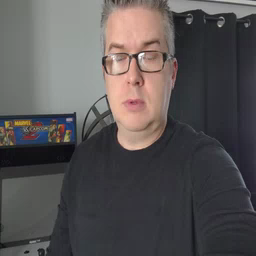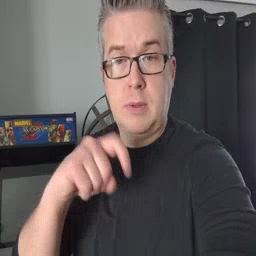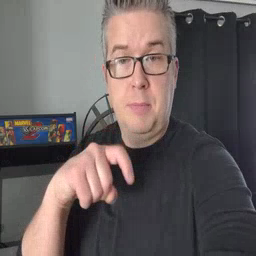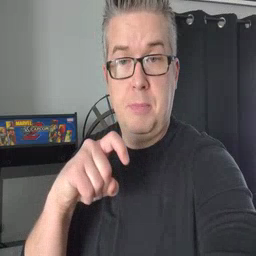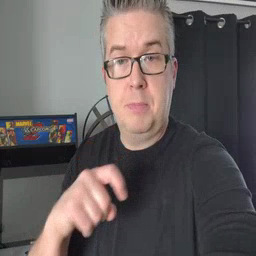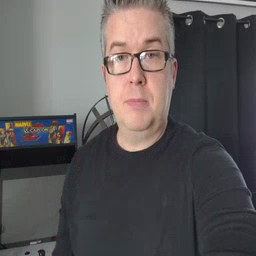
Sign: time